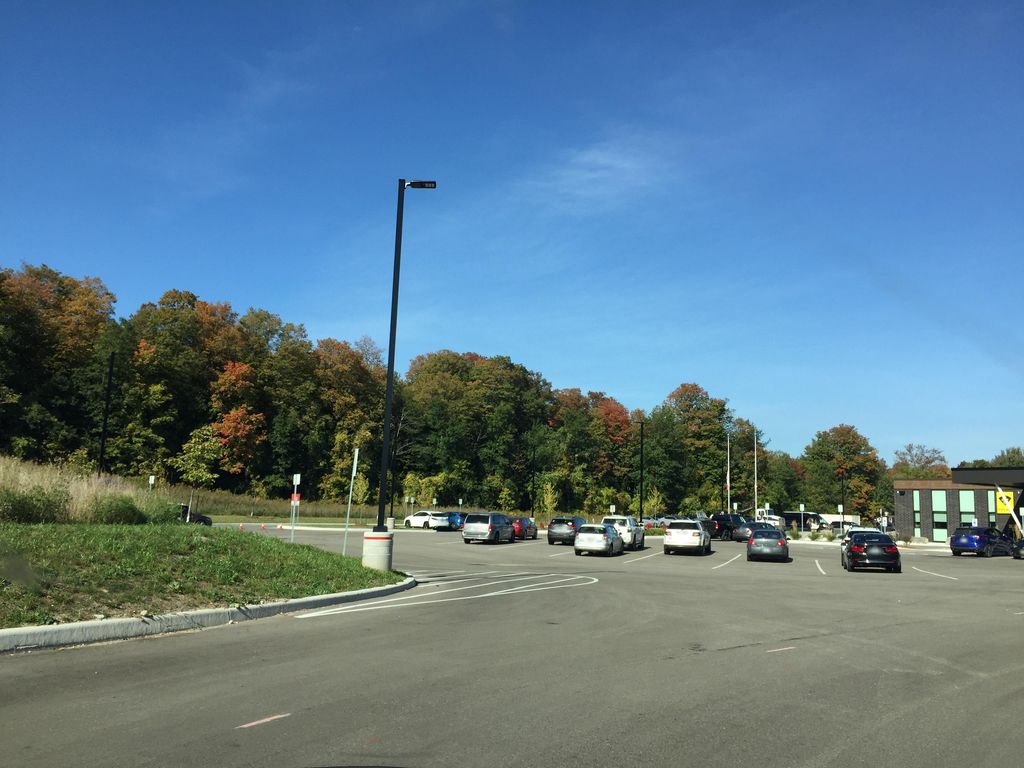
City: kitchener-waterloo